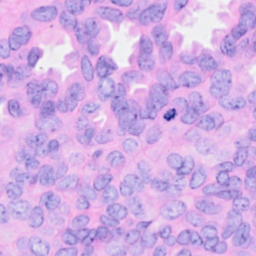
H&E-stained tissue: Breast